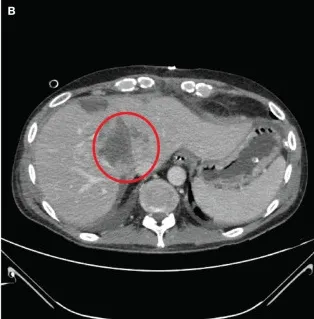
(B) Contrast computer tomography scan performed after 10 days from the surgery revealing complete ipodensity of the treated area indicating full necrosis of the neoplasia induced by electrochemotherapy with bleomycine.
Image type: radiology (ct)